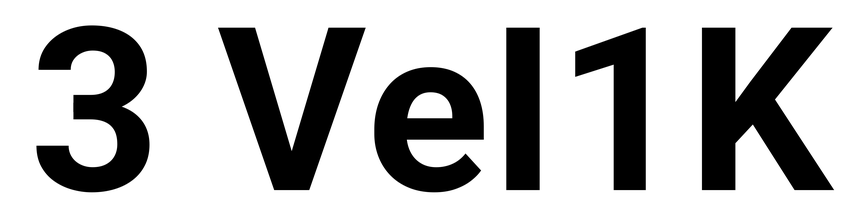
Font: Roboto_Bold